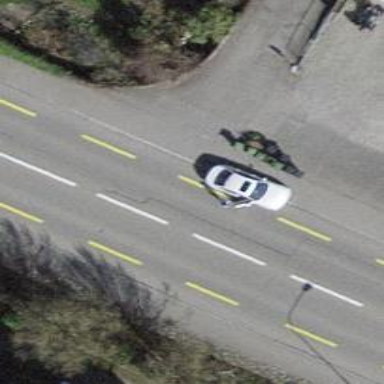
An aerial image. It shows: Primary highway with asphalt surface. It has designated lane for cyclists in both directions.